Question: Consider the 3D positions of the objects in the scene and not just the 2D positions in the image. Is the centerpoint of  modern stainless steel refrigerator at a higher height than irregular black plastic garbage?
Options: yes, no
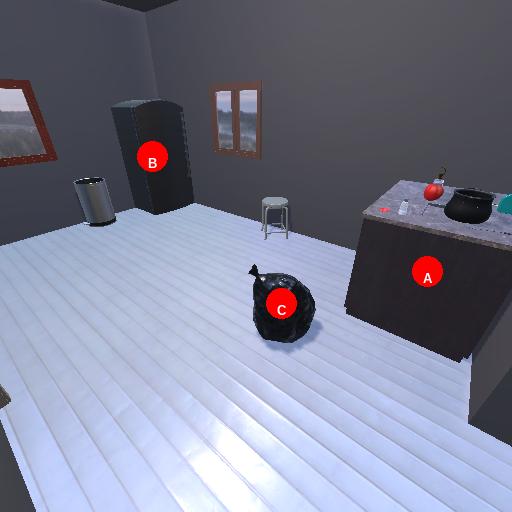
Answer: yes